Question: I frequently want to use a dummy component as the endpoint for either an Error Redirect or Conditional Split. (See diagram) I use this so I can view the dataset while debugging.

I normally use Multicast as the dummy component, but was curious if it was the most efficient component to use (once the package goes into production).
I could make the component disable when not running in debug, but wanted to see if there was a component that would be more efficient.
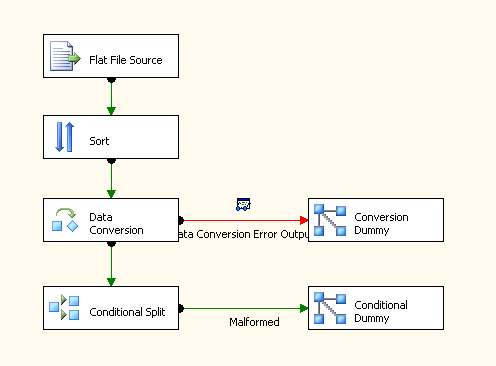
Answer: I have used Multicast transformation the way you have described but only for initial debugging. It is the most easiest to deal with as a dummy component. However, I don't think you can disable the 'Data Flow Sources', 'Data Flow Transformations' or 'Data Flow Destinations' that exist within . I think only the Control Flow tasks can be disabled using Expressions. You can leave the Multicast but you might want to delete the Data Viewers before you publish the package to production.